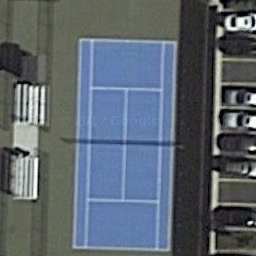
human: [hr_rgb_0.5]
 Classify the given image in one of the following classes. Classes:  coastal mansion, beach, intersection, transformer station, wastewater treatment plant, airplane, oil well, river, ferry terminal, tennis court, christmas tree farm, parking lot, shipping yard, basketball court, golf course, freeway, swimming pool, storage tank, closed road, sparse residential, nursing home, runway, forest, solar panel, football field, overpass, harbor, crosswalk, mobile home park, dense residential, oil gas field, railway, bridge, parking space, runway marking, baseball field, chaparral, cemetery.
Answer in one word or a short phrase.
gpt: tennis court